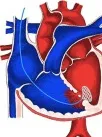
Antegrade jugular vein approach in multiple-defect muscular VSD closure with pulmonary hypertension. (D) The catheter successfully crossed from RV into LV.
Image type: radiology (ct)